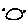
Label: moon